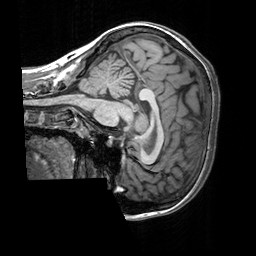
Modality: T1w
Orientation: sagittal
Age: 22
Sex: female
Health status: healthy
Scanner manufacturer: siemens
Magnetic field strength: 3 T
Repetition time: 2.3 s
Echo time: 0.00303 s